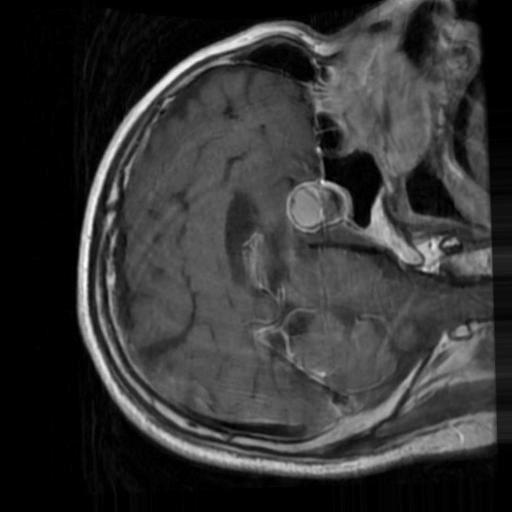
Label: brain_tumor